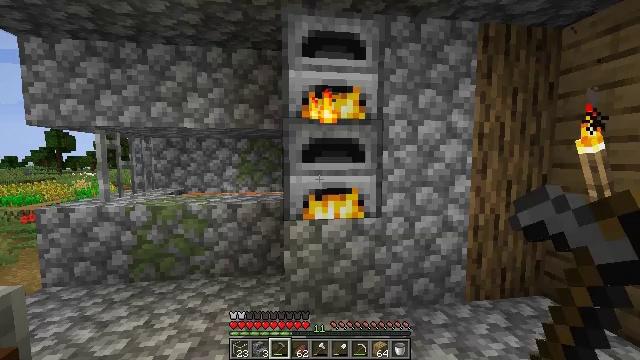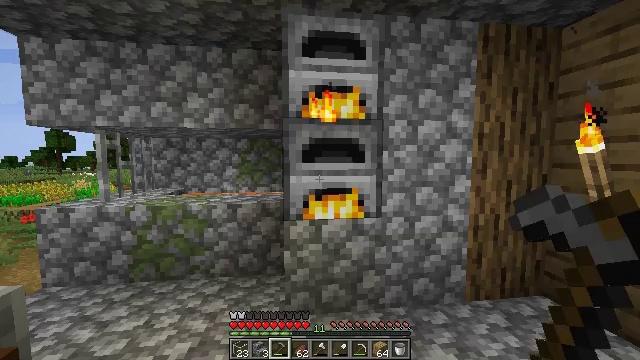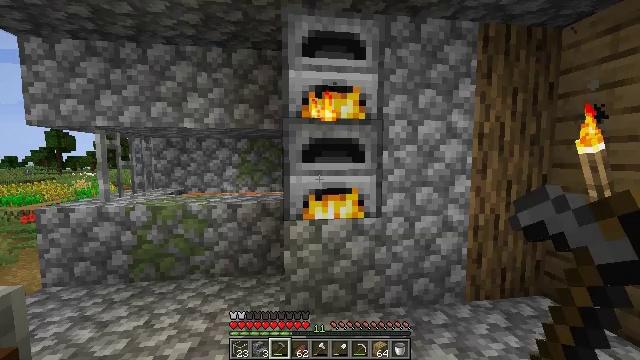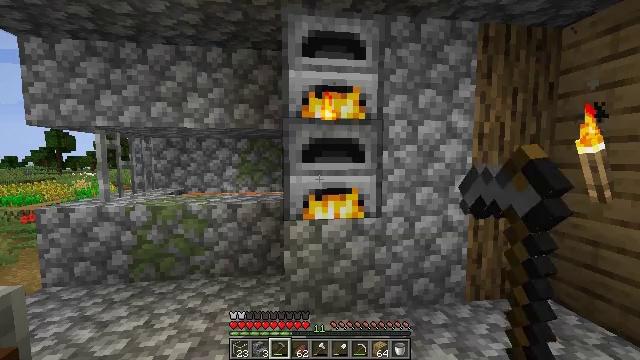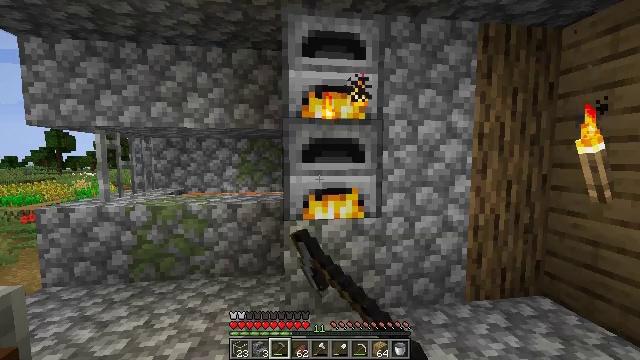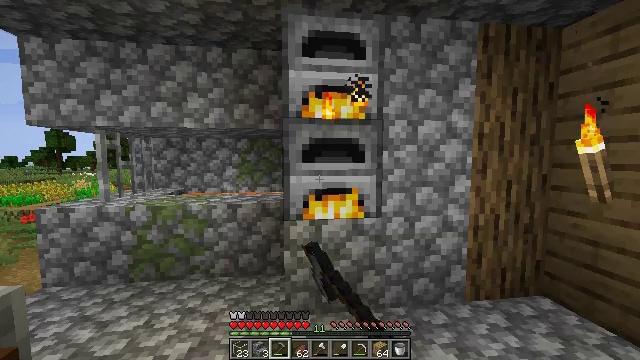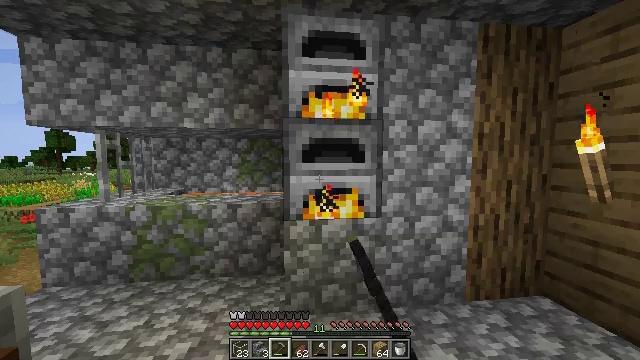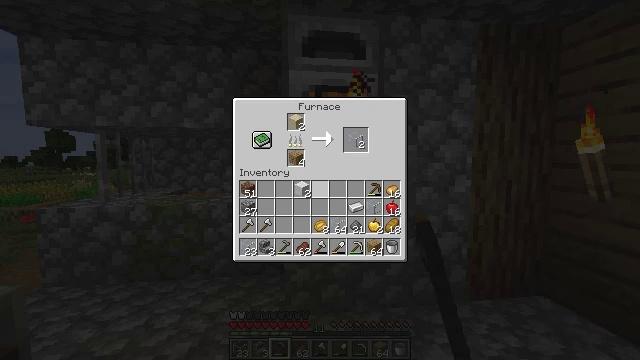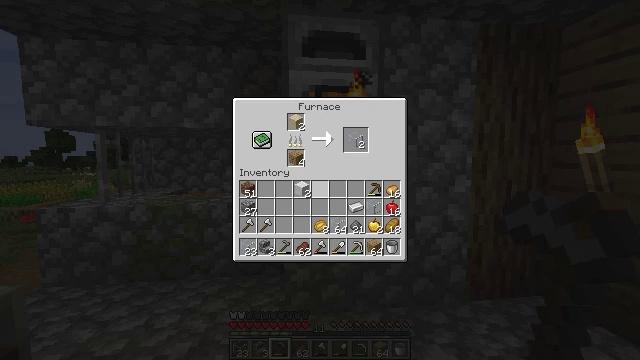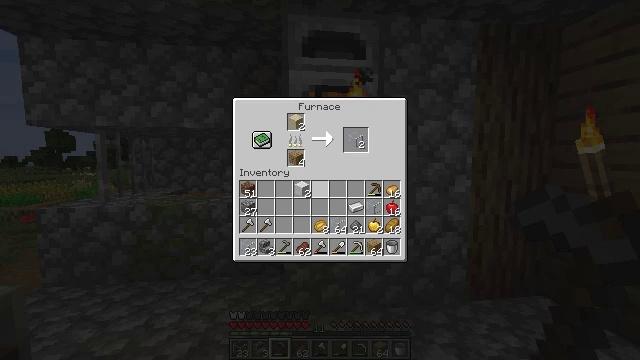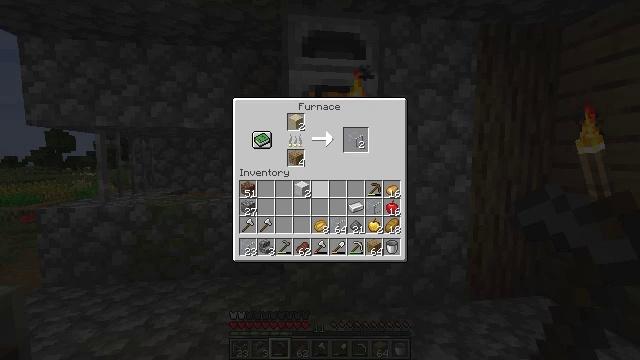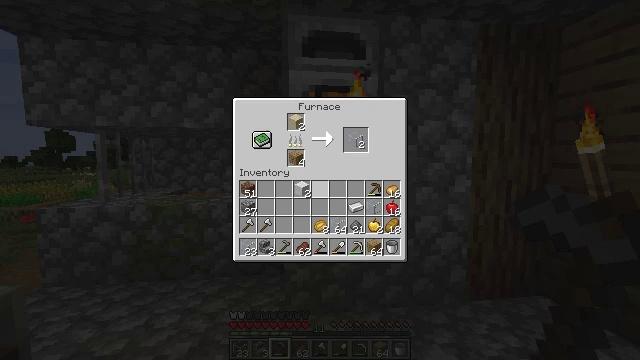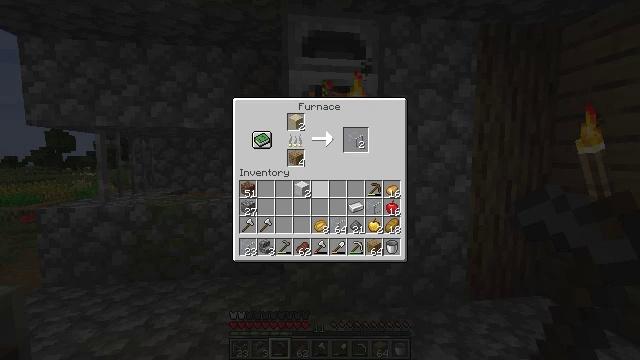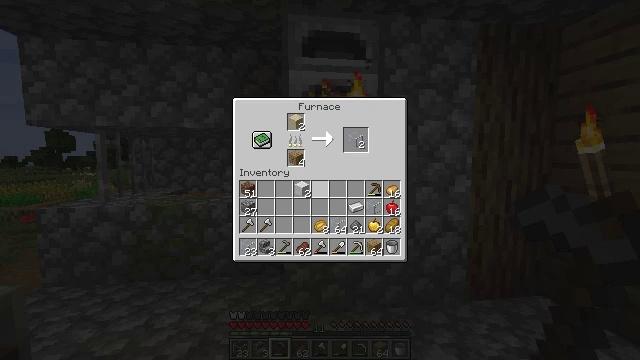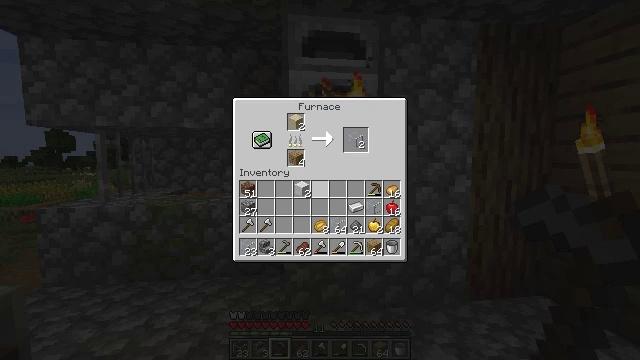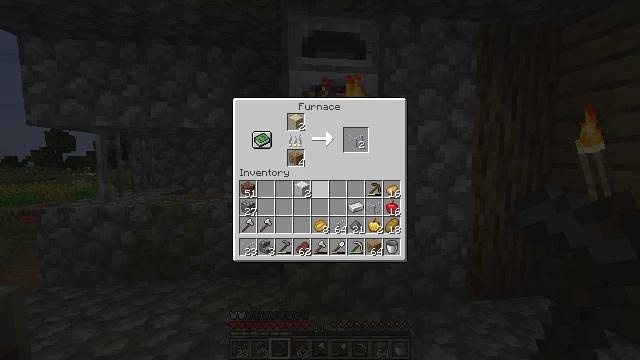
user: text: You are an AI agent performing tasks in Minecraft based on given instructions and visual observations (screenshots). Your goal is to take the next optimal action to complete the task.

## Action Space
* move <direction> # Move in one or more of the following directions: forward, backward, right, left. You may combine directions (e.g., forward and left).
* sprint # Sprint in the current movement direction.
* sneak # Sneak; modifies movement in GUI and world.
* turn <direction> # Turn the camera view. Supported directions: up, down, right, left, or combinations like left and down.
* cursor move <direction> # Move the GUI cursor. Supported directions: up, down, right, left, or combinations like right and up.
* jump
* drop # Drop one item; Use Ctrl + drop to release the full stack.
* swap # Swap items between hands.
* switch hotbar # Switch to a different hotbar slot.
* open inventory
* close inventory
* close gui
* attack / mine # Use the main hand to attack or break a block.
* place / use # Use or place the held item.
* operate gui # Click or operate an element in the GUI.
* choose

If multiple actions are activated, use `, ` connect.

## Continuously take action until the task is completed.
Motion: motion action
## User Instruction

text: Open a furnace to smelt glass.
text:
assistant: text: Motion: no_op
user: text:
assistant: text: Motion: use / place
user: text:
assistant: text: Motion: no_op
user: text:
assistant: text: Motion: no_op
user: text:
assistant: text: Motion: no_op
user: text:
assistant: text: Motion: no_op
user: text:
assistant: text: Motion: open gui
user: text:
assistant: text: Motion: no_op
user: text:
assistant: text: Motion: no_op
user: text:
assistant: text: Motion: no_op
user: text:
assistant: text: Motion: no_op
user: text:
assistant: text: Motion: no_op
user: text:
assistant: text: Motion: no_op
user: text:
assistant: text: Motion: no_op
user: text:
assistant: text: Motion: no_op
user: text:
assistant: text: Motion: no_op
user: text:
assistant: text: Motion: cursor move right and up
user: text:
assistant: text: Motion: cursor move right and up
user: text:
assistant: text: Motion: no_op
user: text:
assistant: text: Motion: no_op
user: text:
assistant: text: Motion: sneak
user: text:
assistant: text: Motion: sneak
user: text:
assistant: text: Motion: sneak
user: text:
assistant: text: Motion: sneak
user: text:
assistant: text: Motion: sneak
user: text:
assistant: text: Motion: sneak
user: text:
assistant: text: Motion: sneak
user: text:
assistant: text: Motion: sneak
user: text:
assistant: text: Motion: sneak, operate gui
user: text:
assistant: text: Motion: sneak, operate gui